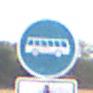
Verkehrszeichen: Busssonderstreifen
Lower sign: EinspurigeFahrzeugeFrei3
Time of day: MorningAfternoon
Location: Outdoor (Nature)
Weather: PartlyCloudy
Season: NotSpecified
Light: Natural